Field crop: maize
Growth stage: 2
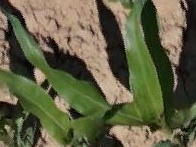
Species: maize